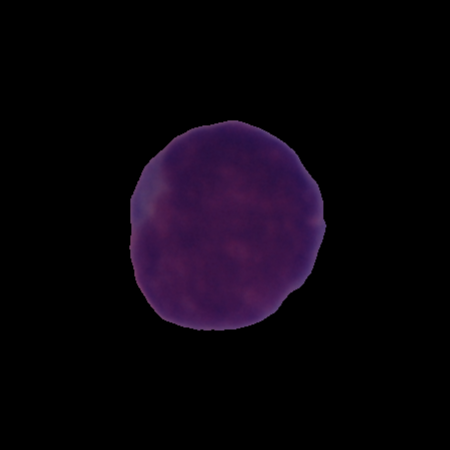
Label: cancer